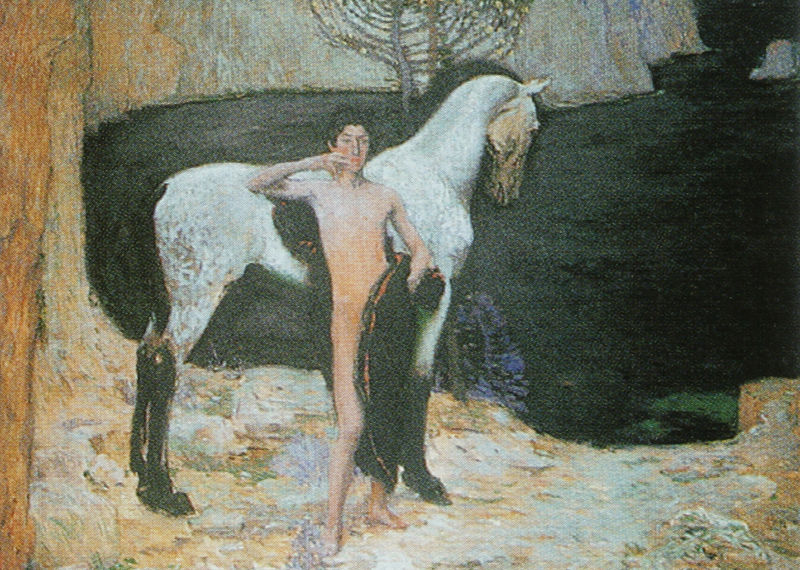
Titel: Der schwarze See
Künstler: Jan Preisler
Standort: Prag
Institution: Národni Galerie
Schlagwörter: akt, baum, blau, dunkel, felsen, fuß, gemälde, hand, haut, kopf, körper, mann, meer, nackt, umhang, wasser, weiß, bäume, gelb, grün, landschaft, ocker, sand, see, teich, ufer, äste, abend, blume, braun, brust, frau, geste, grau, kleid, kreide, mund, nase, schwarz, blick, rot, tuch, weg, flächig, malerei, arm, augen, gesicht, inkarnat, mensch, stehen, stein, öl, bach, erde, natur, zweige, gewässer, pastos, pfad, boden, gewand, gold, haare, mantel, pose, stoff, decke, ohren, schulter, pferd, reiter, weiher, beine, huf, hufe, mähne, reiten, schwanz, schweif, bein, füße, strand, wellen, studie, steinig, klippen, farbe, violett, winter, lehnen, jugendstil, impressionistisch, tiefe, junge, nachdenklich, bucht, wände, knabe, schimmel, jüngling, ross, nüstern, lagune, steinwand, verzerrt, freunde, epheb, ephebos, ausdruckslos, mann mit pferd, odon, pferd mann junge see nackt baum, junger mann mit pferd, mann halbnackt